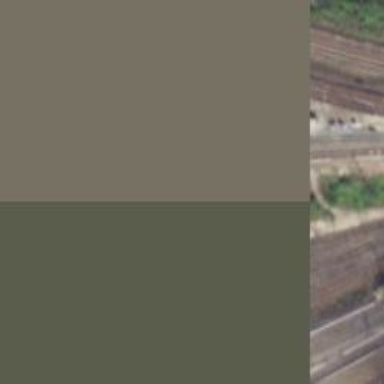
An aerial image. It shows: Railway yard used for servicing trains.